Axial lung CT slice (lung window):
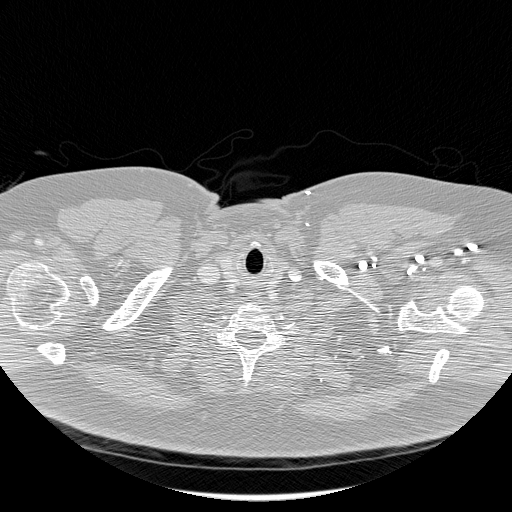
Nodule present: no